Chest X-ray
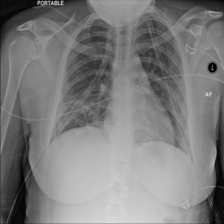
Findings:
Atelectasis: positive
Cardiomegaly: negative
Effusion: negative
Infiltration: negative
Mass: negative
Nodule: positive
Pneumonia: negative
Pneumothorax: negative
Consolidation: negative
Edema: negative
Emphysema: negative
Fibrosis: negative
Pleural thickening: negative
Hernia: negative